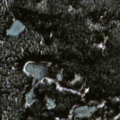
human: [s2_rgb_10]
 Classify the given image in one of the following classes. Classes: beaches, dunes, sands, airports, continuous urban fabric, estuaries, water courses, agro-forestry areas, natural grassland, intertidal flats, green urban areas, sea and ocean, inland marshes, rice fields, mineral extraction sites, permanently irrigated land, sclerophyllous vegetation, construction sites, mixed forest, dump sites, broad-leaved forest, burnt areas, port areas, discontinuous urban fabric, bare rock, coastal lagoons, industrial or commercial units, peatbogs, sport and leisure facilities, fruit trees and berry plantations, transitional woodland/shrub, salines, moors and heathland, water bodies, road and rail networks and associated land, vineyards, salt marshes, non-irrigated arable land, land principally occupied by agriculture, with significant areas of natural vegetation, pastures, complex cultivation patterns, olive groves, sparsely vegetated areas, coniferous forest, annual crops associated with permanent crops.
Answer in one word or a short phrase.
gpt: coniferous forest